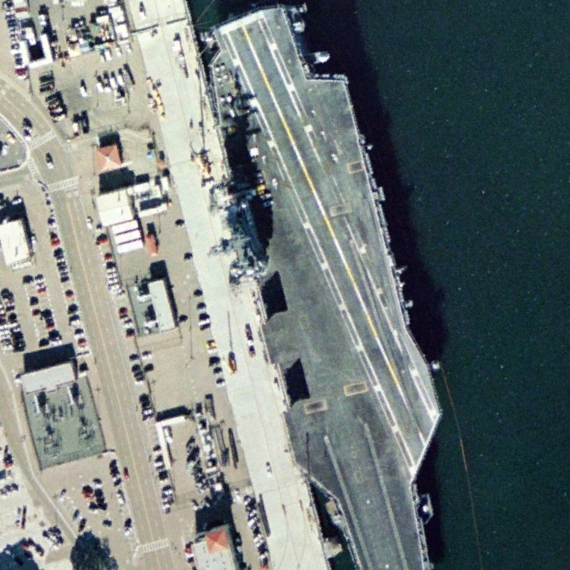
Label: Nimitz-class_aircraft_carrier